Interaction volume radius: 5 \u00c5
Interaction volume height: 25 \u00c5
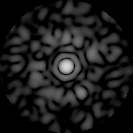
Disorder parameter: 0.8426